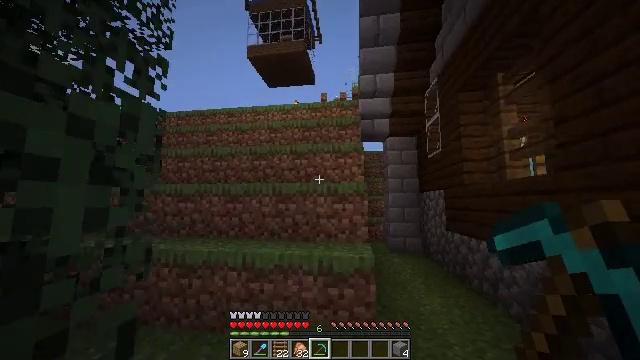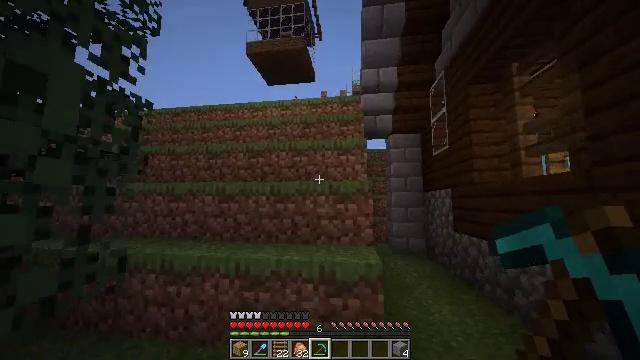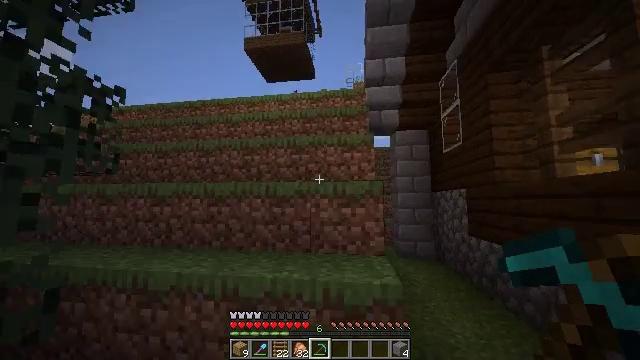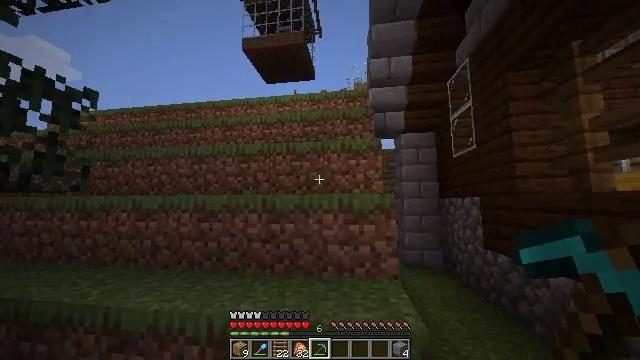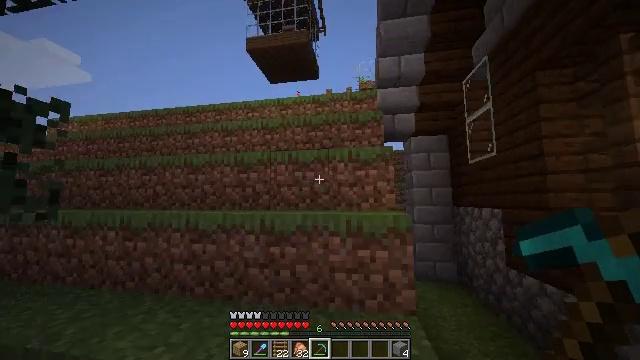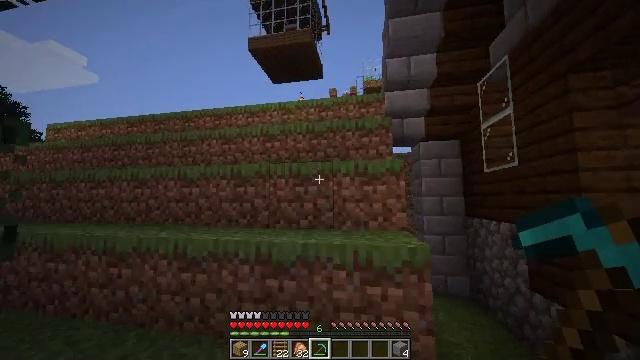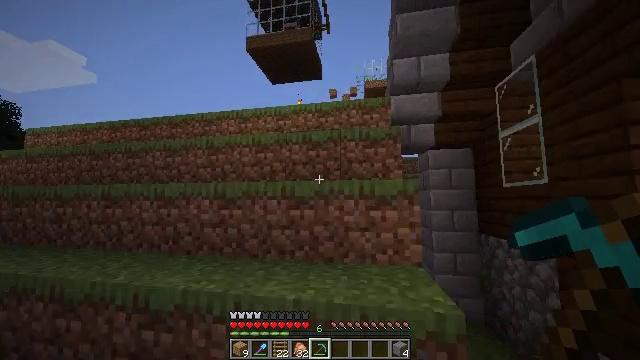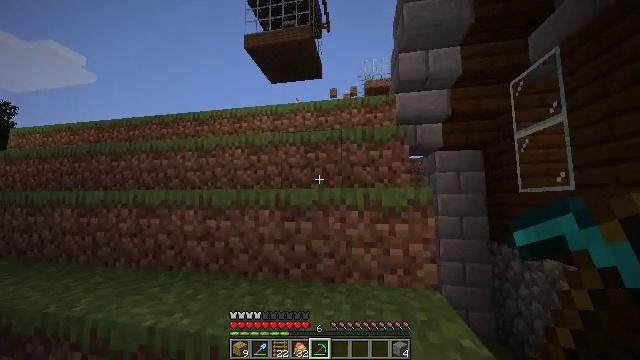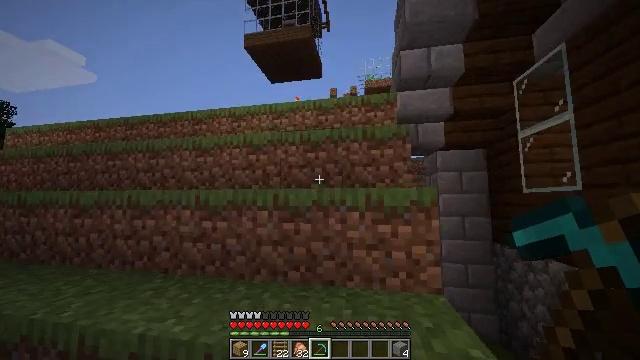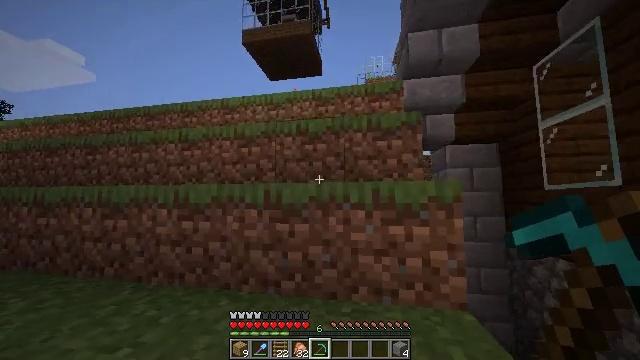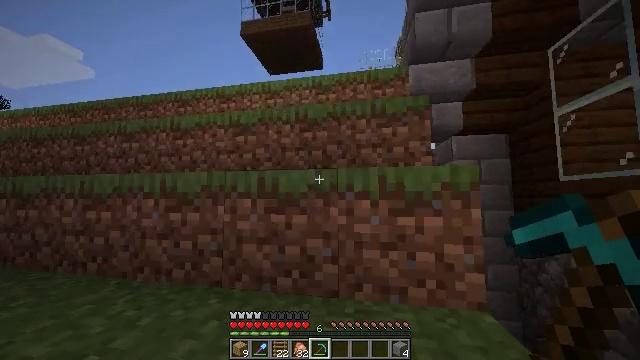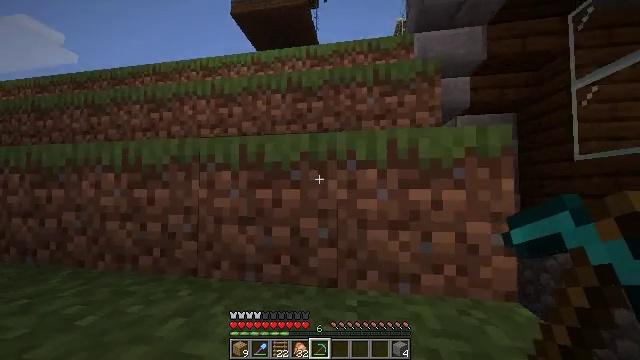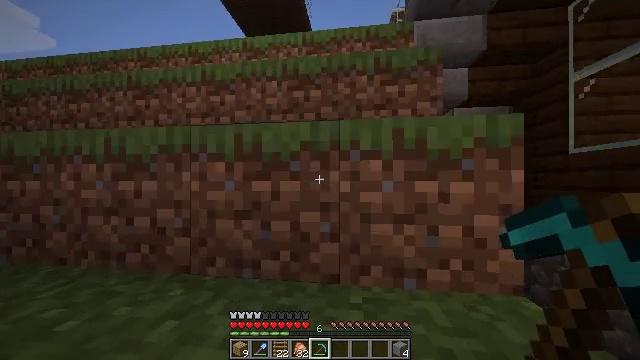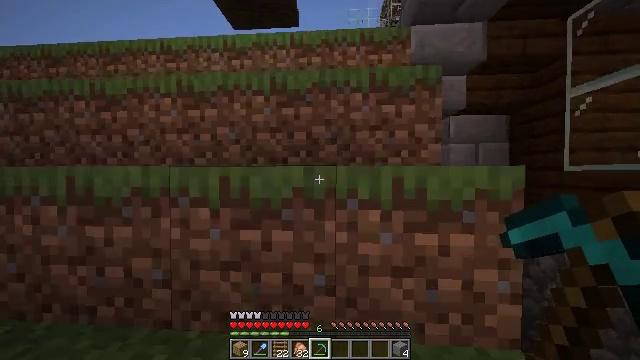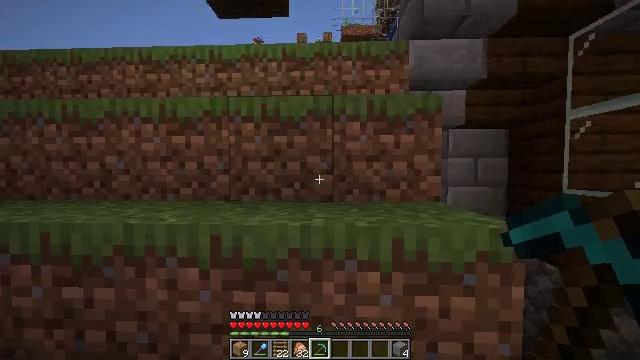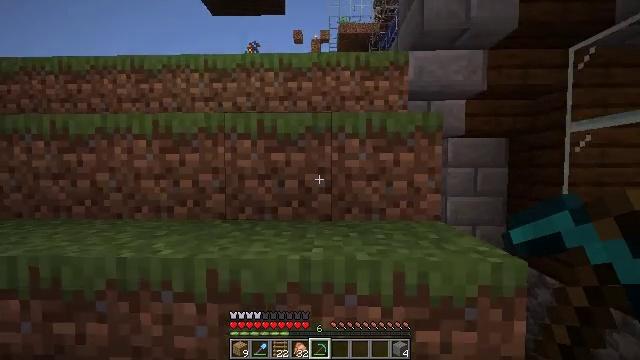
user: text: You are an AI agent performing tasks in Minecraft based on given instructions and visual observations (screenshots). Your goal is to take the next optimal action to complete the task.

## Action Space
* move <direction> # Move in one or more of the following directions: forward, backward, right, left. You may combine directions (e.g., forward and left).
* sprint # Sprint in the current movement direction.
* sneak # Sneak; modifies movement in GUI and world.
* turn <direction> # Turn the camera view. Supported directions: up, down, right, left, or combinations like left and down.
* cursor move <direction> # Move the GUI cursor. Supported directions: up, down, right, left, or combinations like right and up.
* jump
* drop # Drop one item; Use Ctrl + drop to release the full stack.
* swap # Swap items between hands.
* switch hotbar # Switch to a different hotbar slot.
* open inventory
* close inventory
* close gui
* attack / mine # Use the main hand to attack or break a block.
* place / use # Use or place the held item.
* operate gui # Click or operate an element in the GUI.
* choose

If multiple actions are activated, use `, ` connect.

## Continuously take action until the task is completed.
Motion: motion action
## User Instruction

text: Use the materials to craft a stonecutter.
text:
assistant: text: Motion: move forward
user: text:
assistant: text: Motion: move forward
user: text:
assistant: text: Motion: move forward, jump
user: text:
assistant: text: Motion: move forward, turn left, jump
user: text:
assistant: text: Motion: move forward, turn left, jump
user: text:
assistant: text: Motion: move forward, jump
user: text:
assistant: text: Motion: move forward, jump
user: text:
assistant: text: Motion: move forward, jump
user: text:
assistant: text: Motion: move forward, jump
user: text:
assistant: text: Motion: move forward, jump
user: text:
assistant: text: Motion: move forward, sprint, turn right and down, jump
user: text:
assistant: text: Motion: move forward, sprint, turn right and down, jump
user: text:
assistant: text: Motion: move forward, sprint, turn right and down, jump
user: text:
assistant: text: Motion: move forward, sprint, turn right, jump
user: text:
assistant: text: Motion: move forward, sprint, jump
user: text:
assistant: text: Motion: move forward, jump
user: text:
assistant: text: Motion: move forward, jump
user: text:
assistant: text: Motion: move forward, jump
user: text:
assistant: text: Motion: move forward, jump
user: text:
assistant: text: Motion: move forward, jump
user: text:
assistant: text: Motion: move forward, jump
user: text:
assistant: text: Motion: move forward, jump
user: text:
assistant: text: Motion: move forward, sprint, jump
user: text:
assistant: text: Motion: move forward, sprint, jump
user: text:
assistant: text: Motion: move forward, sprint, jump
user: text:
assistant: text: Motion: move forward, jump
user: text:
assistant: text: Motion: move forward, turn down, jump
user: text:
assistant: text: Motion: move forward, turn down, jump
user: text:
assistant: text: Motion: move forward, jump
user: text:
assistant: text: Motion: move forward, turn down, jump